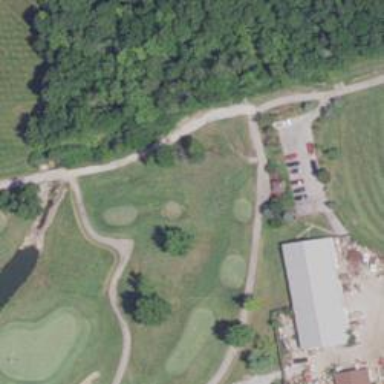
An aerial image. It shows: Service road used as golf cart path.